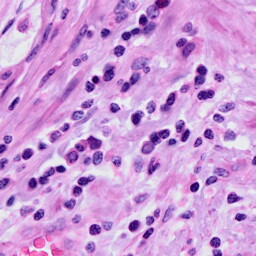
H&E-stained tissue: Cervix